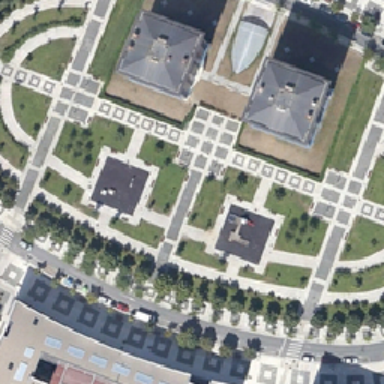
There are two buildings on the oval shaped square .